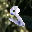
Label: 9